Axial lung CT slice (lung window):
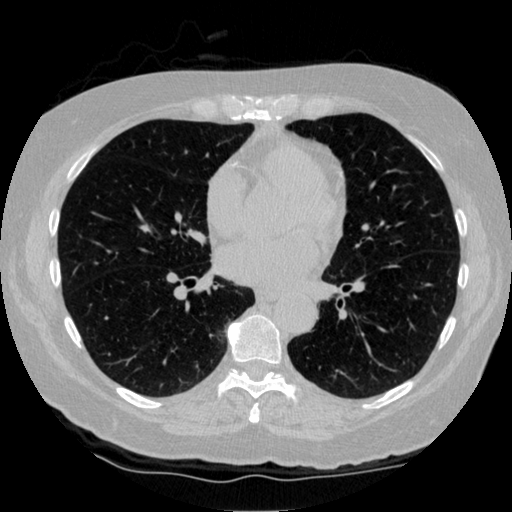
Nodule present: no